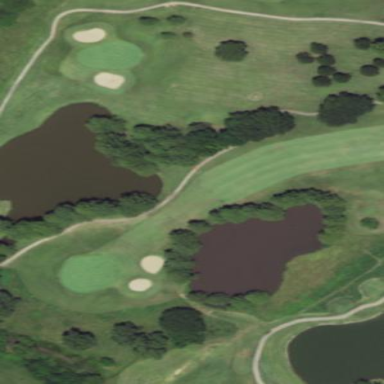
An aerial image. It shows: Scenic view of water hazard on golf course. The natural water feature adds beauty to the landscape.